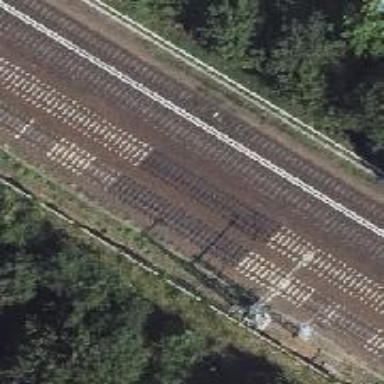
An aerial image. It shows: Electrified railway with contact line running along embankment.